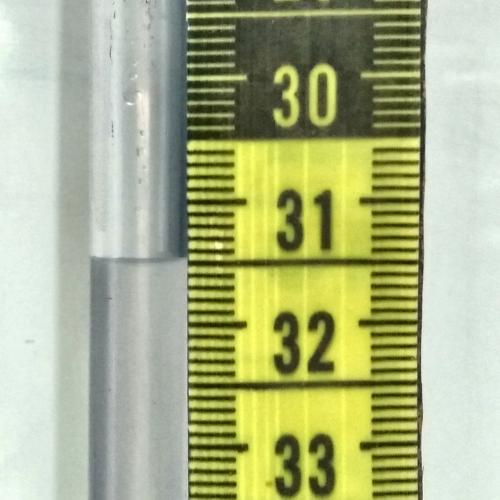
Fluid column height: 31.5 cm